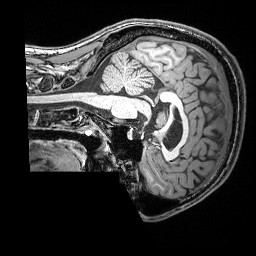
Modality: T1w
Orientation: sagittal
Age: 21
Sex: male
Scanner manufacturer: siemens
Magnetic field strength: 3 T
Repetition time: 2.53 s
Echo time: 0.00388 s